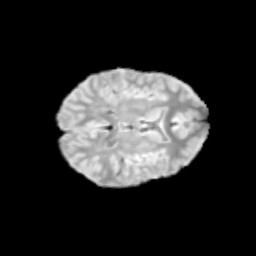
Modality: T2w
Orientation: axial
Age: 11
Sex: female
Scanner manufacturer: siemens
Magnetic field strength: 3 T
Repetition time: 3.8 s
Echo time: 0.07 s